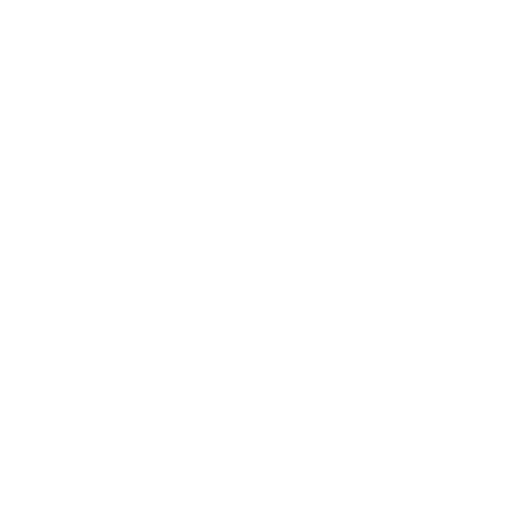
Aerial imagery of cape in Alaska named Cemetery Point containing only unknown